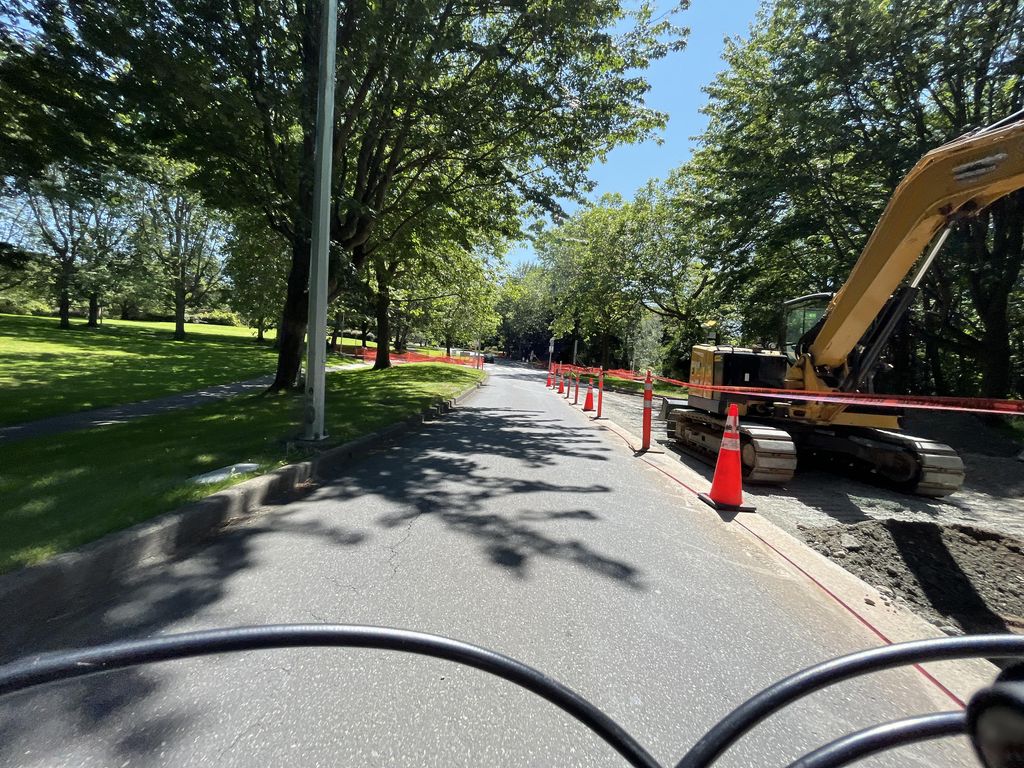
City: victoria